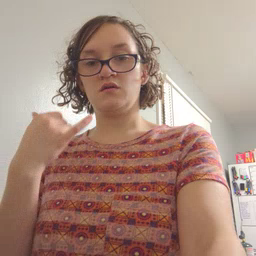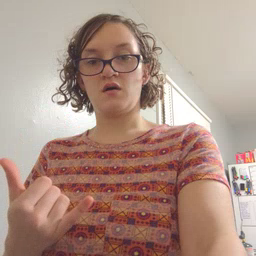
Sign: now